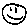
Label: smiley face